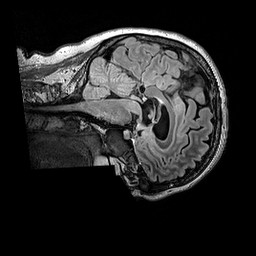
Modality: FLAIR
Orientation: sagittal
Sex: female
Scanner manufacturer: siemens
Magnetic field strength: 3 T
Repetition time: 5 s
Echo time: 0.395 s